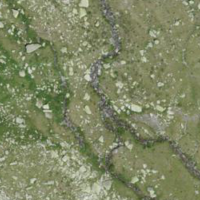
EUNIS habitat code: 31
Species observed at this site:
Epilobium anagallidifolium